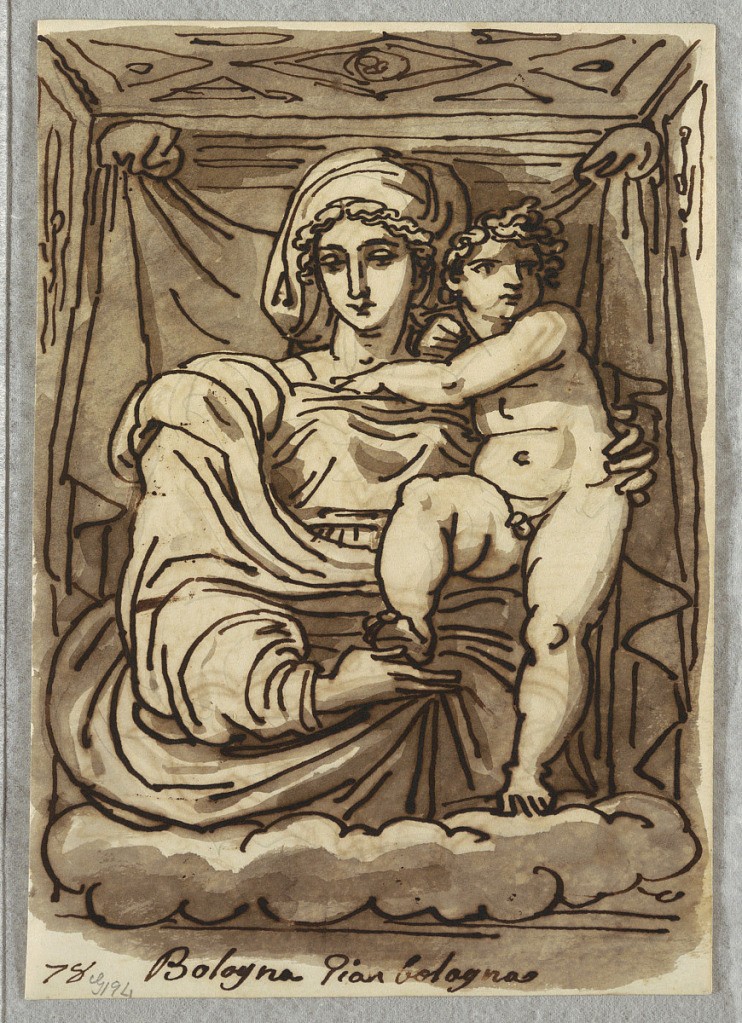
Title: Madonna and Child
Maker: Felice Giani, Italian, 1758–1823
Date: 1813–18
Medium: Pen and ink, brush and brown washes on paper
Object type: Drawing
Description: On verso: two studies of crests